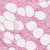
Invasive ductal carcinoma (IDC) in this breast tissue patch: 0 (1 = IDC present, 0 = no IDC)